Question: I am using greybox to display images in an image set. When I clock on one of the links, the image set appears, but the pictures do not load the first time (it just shows a white background - see attached image). If I move forward one place in the image set and then back it will render properly.
I am loading the following files in the section, and the GB_ROOT_DIR variable is set. Any suggestions? Thanks!
'''
<script type="text/javascript" src="greybox/AJS.js"></script>
<script type="text/javascript" src="greybox/AJS_fx.js"></script>
<script type="text/javascript" src="greybox/gb_scripts.js"></script>
<link href="greybox/gb_styles.css" rel="stylesheet" type="text/css" />
'''

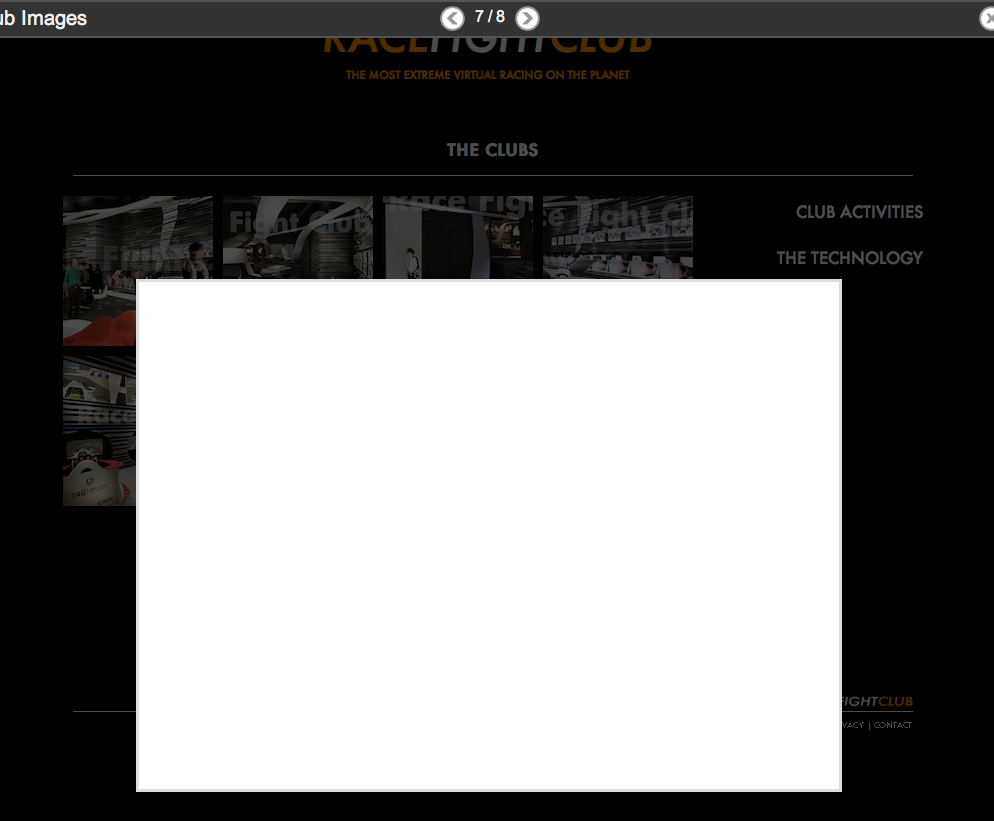
Answer: Figured it out - the image for my thumbnail (square) and what was to be loaded in the greybox (oblong) were two physically different files. GB doesn't handle that for some reason.